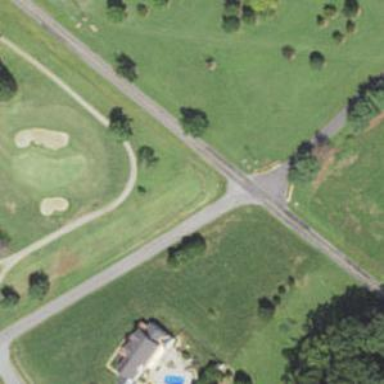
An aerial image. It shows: Golf tee.